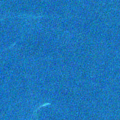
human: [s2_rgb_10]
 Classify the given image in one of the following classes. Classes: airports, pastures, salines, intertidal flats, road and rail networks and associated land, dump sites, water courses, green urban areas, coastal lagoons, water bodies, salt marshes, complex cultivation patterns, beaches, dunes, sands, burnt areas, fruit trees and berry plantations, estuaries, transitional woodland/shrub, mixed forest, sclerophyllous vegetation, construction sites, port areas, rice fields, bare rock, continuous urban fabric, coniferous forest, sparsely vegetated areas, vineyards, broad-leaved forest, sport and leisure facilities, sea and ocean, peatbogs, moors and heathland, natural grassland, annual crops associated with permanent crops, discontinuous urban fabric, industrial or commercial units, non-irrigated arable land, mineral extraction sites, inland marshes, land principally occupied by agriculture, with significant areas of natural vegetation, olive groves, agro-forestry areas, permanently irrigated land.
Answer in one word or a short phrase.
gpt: sea and ocean